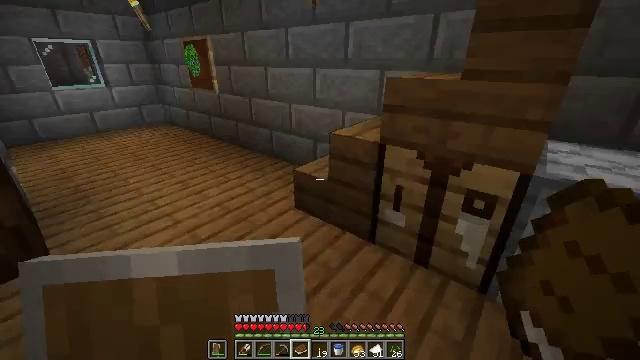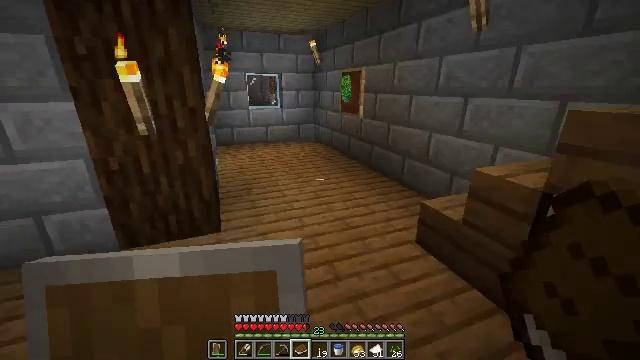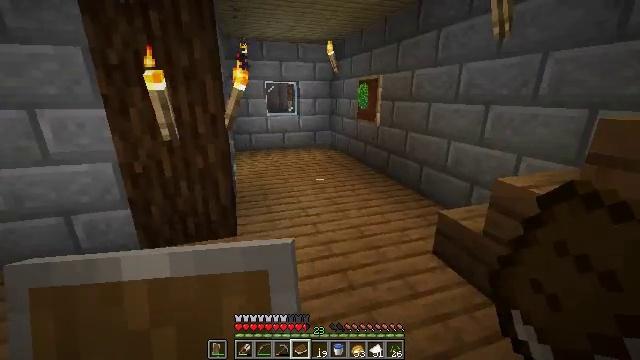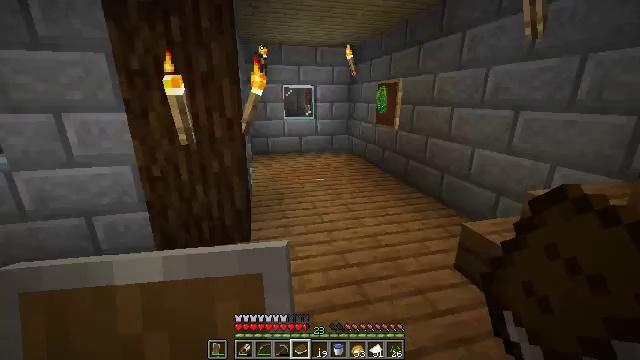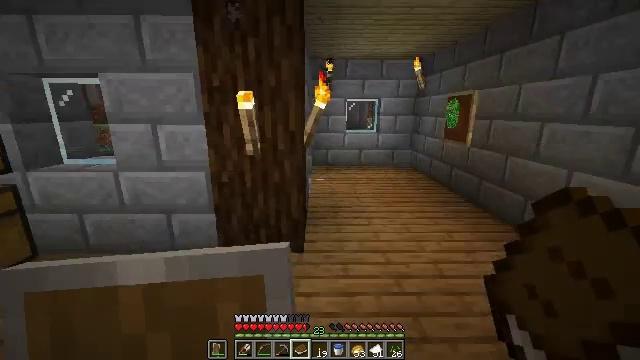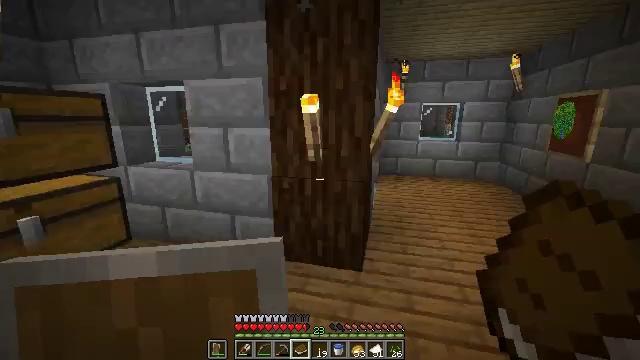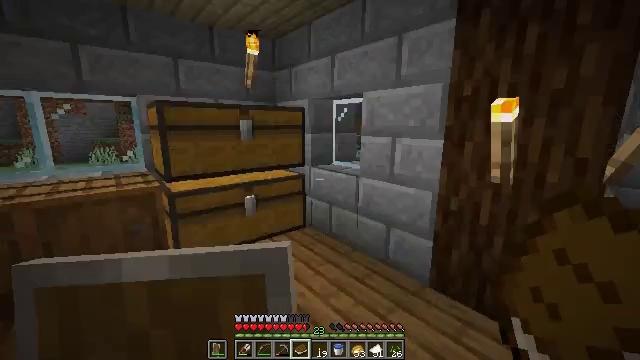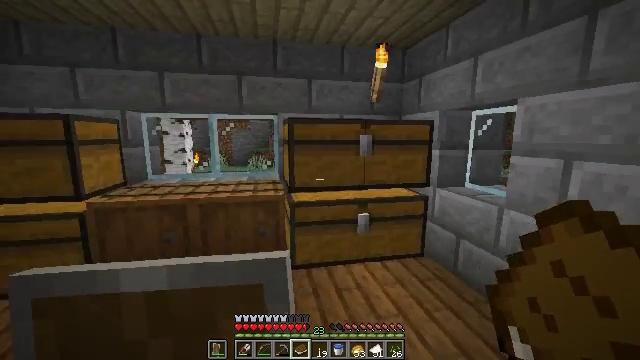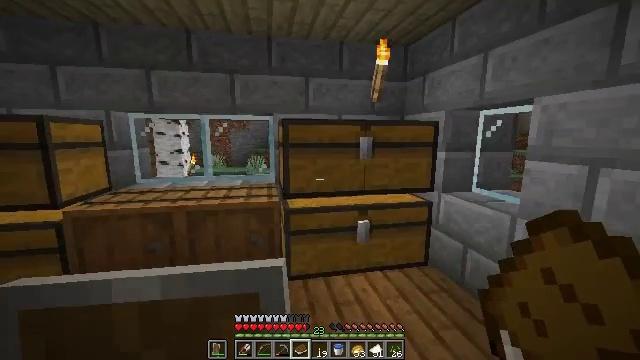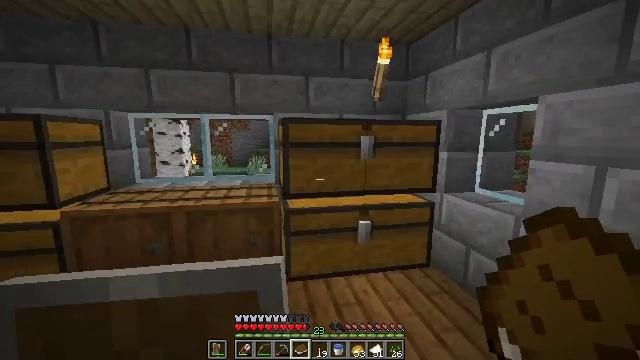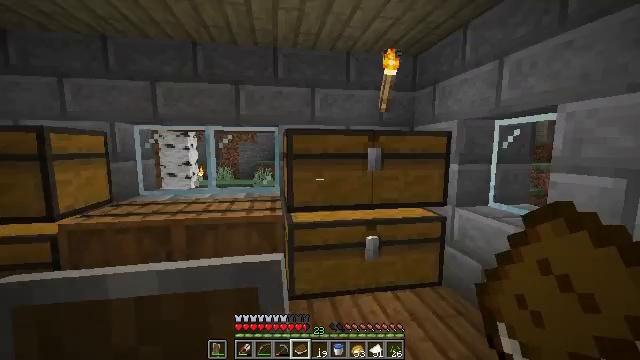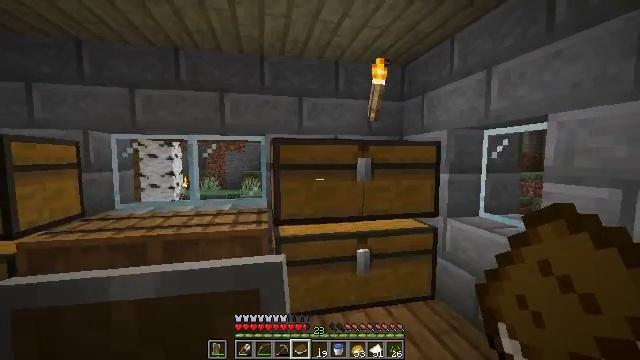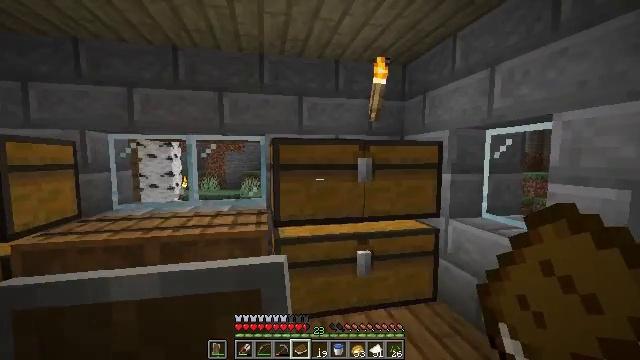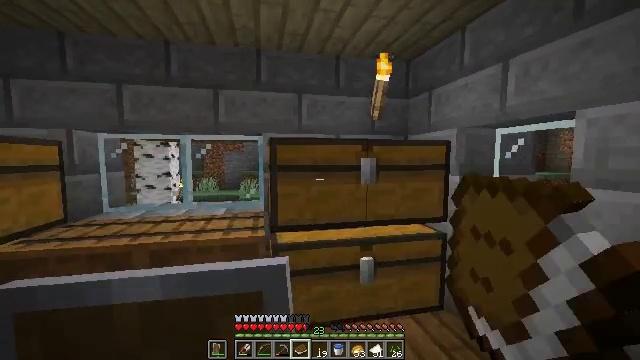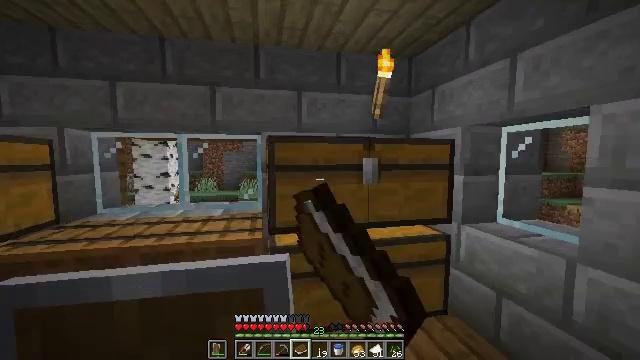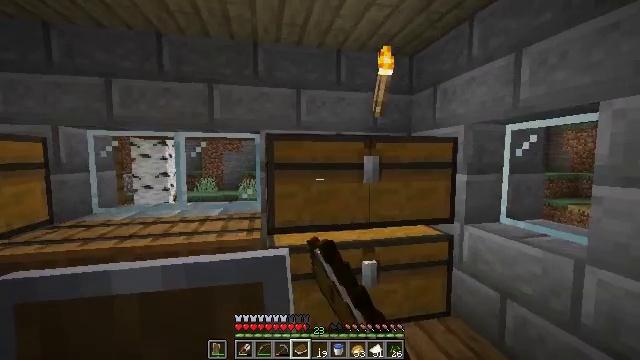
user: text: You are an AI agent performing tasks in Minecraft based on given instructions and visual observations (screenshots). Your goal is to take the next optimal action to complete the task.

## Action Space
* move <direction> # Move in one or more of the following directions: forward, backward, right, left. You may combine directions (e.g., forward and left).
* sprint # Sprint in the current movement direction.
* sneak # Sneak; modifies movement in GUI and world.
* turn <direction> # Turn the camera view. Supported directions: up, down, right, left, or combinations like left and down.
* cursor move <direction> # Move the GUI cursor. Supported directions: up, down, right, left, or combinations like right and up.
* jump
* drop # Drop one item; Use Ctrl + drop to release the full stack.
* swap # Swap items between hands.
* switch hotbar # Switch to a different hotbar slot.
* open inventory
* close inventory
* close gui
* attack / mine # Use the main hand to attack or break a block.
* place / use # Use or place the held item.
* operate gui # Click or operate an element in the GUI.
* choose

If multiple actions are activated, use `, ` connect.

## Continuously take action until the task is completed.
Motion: motion action
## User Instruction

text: Use the crafting table to make a stone axe.
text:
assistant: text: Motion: turn left and up
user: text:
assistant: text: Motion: turn left and up
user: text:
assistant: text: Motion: move forward, turn left
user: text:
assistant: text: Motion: move forward, turn left and up
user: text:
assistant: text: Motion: move forward, turn left and up
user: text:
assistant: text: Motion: move forward, turn left and up
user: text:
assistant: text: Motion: move forward, turn left and up
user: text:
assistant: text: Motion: move forward
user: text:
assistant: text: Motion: no_op
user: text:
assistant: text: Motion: turn left and up
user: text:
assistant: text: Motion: move forward, turn right and up
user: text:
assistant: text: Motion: move forward, use / place
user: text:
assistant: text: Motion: use / place
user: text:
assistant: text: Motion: use / place
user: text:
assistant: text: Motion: no_op
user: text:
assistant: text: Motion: no_op
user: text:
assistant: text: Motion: open gui
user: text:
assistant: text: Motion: no_op
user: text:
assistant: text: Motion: no_op
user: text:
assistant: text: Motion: no_op
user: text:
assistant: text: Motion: no_op
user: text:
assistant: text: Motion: no_op
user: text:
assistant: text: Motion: no_op
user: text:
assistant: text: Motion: sneak
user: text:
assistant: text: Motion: sneak, cursor move left and down
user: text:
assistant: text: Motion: sneak, cursor move left and down
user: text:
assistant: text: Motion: sneak, cursor move down
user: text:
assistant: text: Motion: sneak, cursor move down
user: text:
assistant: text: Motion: sneak
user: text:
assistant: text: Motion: sneak, operate gui